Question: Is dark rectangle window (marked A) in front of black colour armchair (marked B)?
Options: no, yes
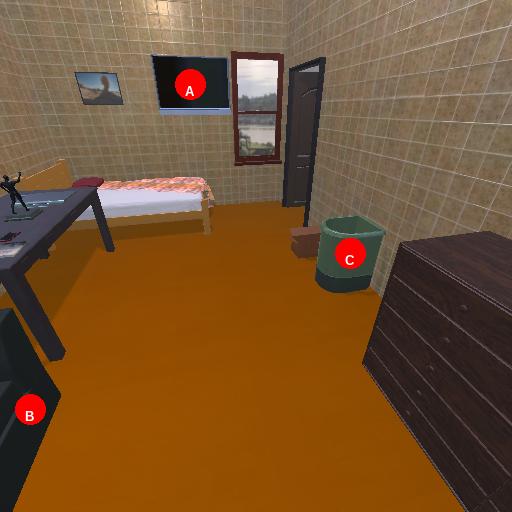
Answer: no